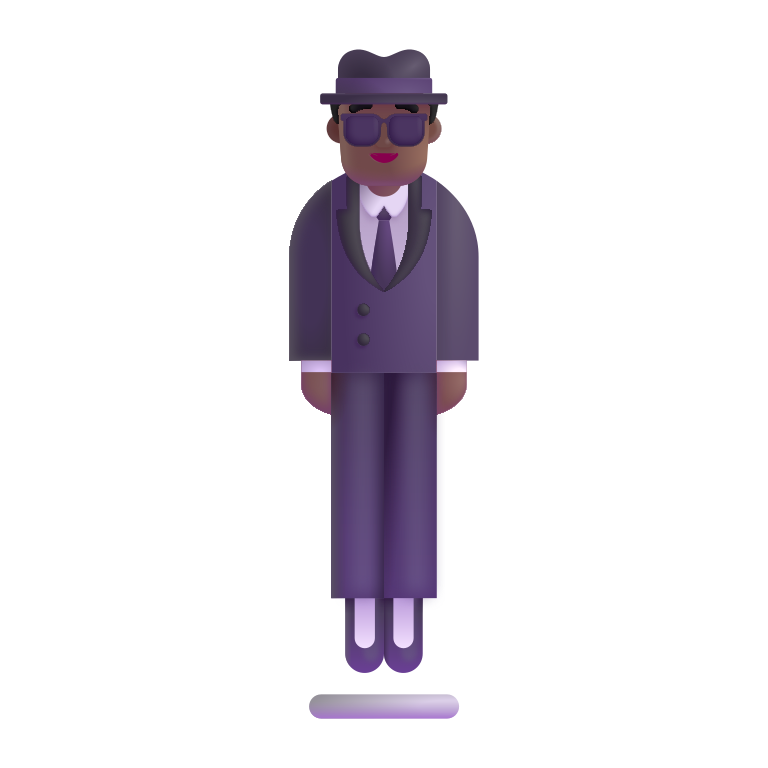
person in suit levitating color  dark